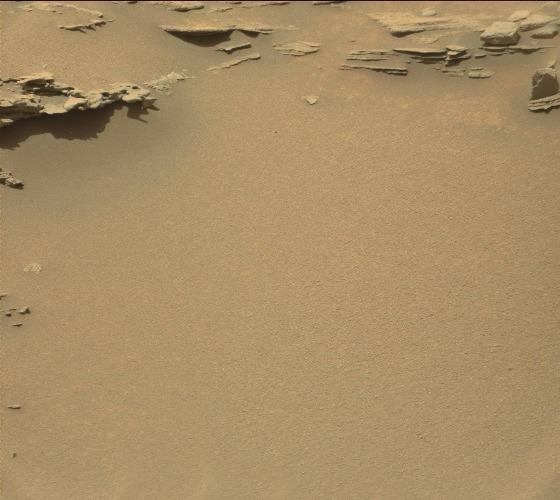
Terrain classes present: Bedrock, Gravel / Sand / Soil, Rock, Shadow